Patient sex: M
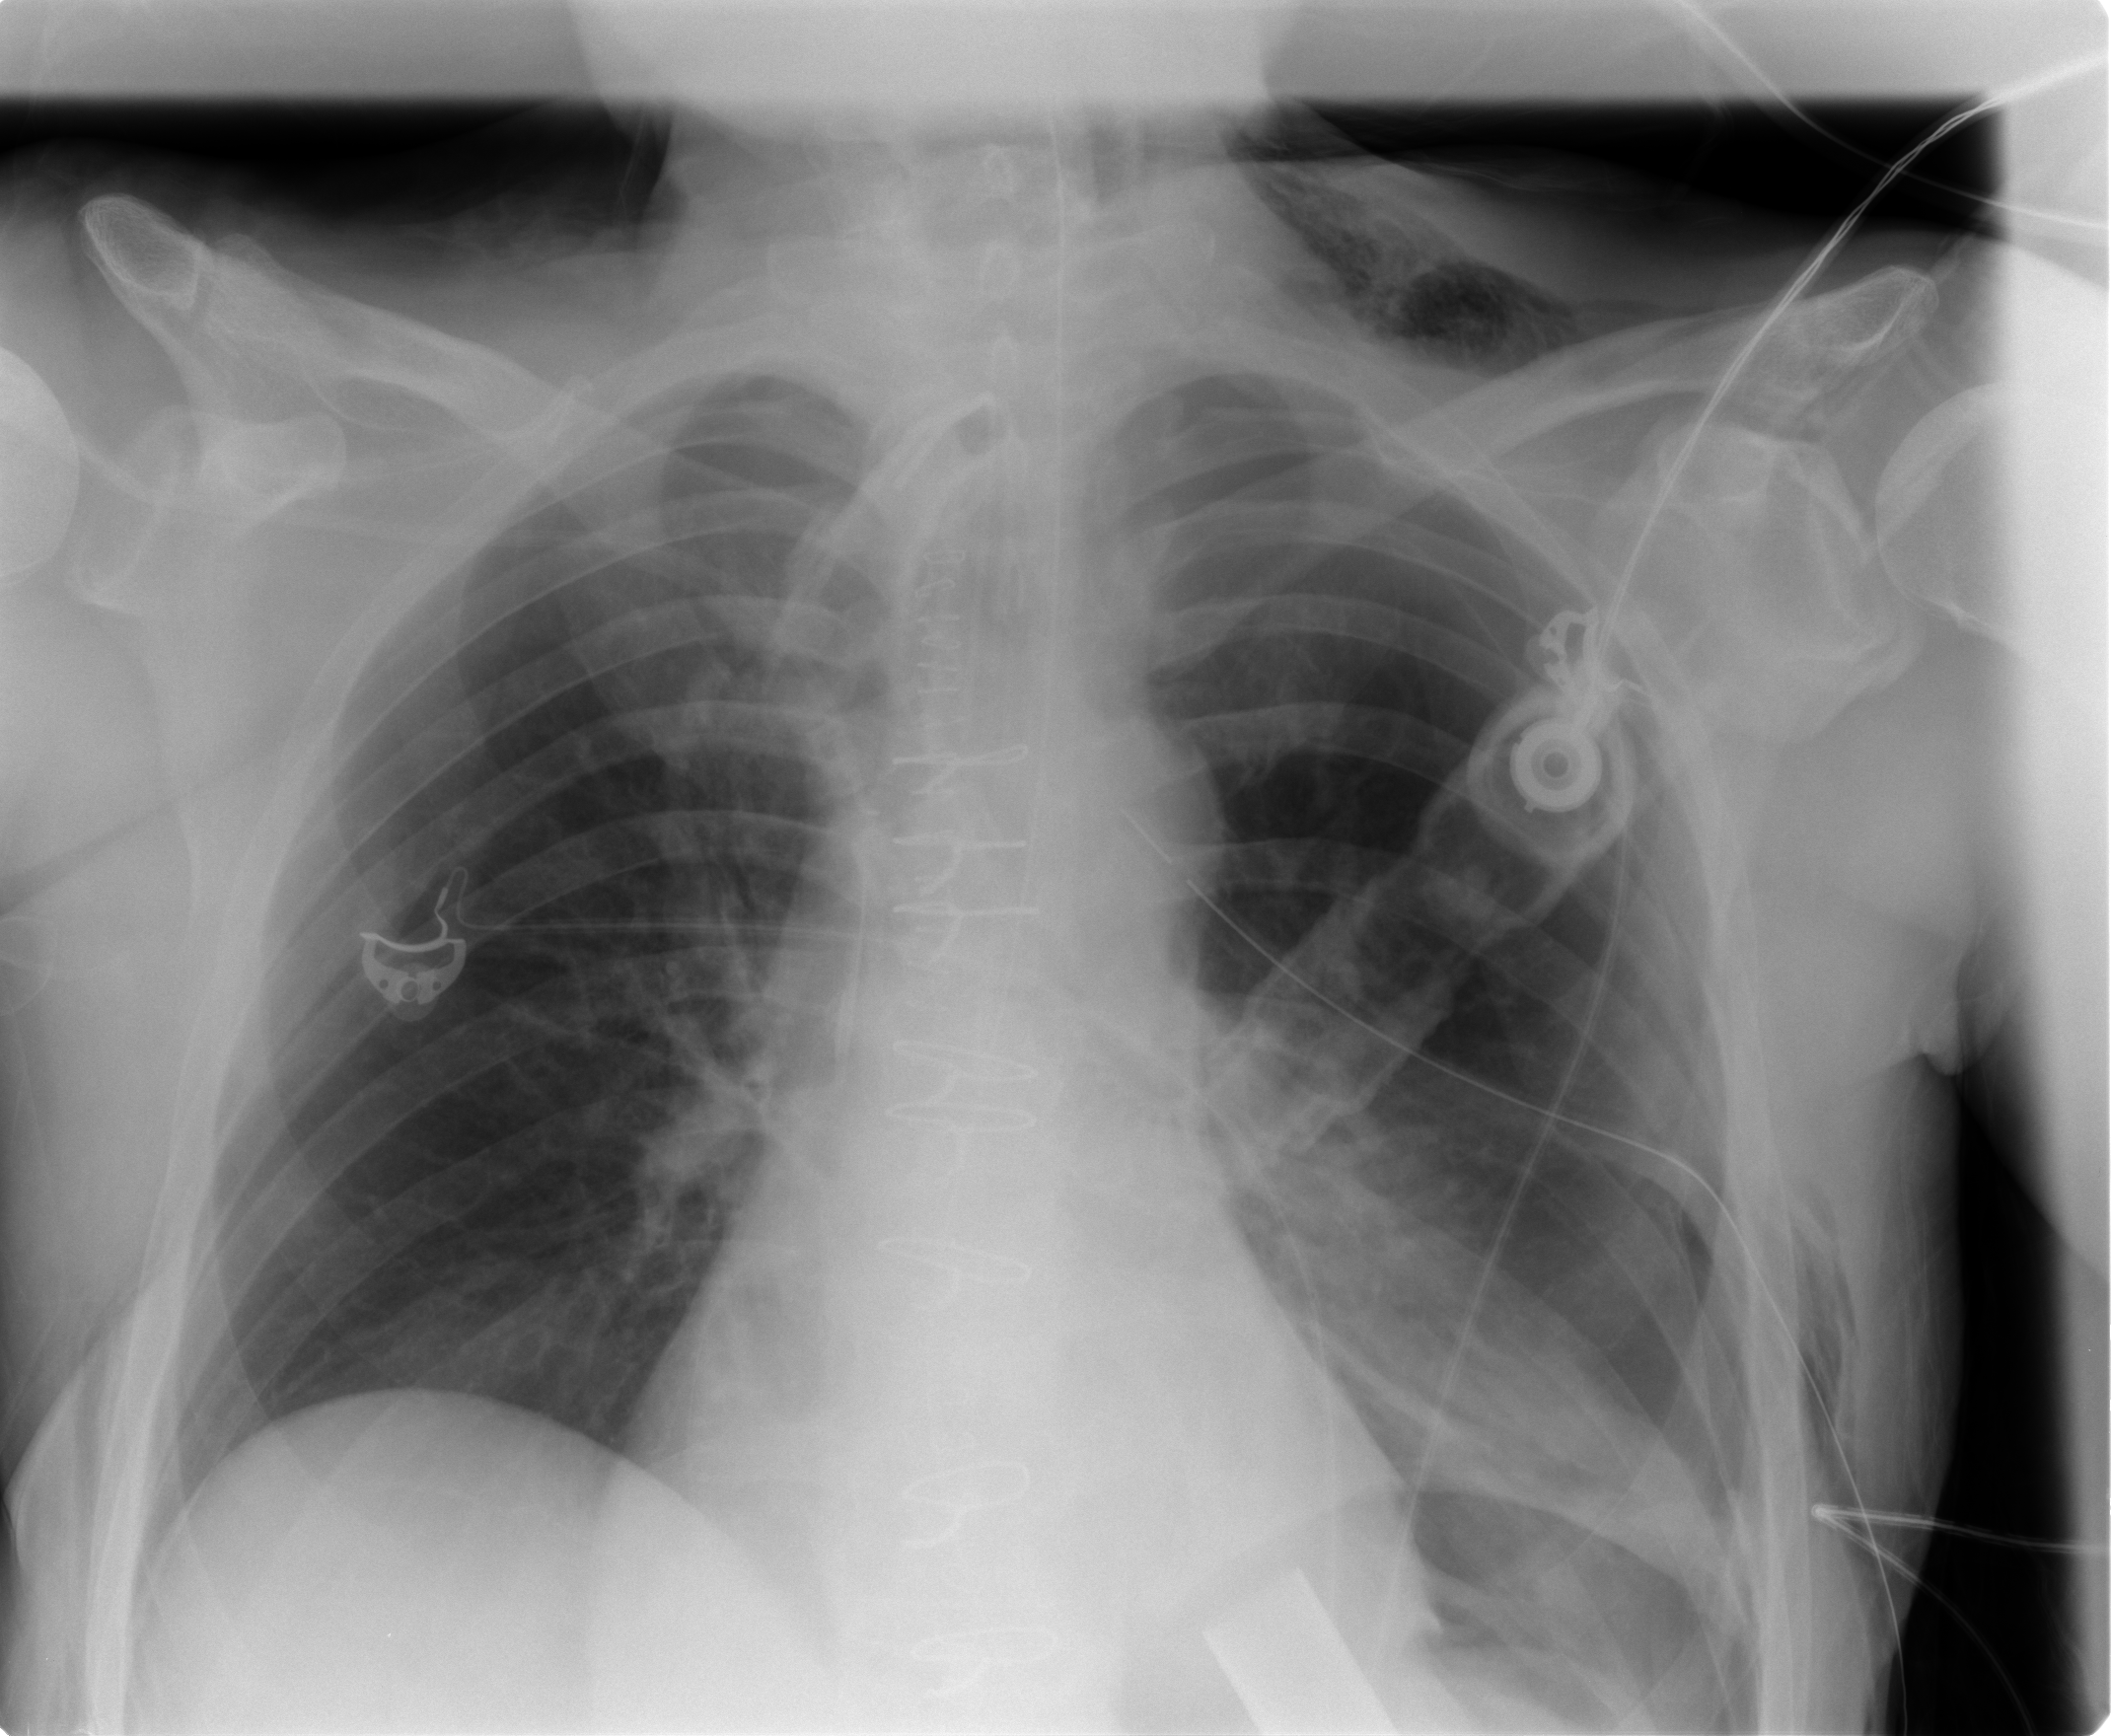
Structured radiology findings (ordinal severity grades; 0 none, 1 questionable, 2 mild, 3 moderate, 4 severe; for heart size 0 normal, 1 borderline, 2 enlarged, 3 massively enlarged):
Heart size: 2
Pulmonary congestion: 0
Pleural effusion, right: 0
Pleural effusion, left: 2
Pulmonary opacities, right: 0
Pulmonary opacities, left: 2
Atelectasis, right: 0
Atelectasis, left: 3